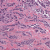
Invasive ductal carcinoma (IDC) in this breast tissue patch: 1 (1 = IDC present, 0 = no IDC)